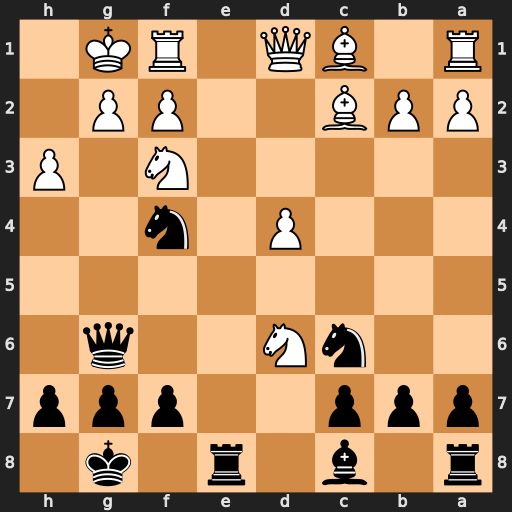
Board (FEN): r1b1r1k1/ppp2ppp/2nN2q1/8/3P1n2/5N1P/PPB2PP1/R1BQ1RK1
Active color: b
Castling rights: -
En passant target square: -
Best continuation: Qxg2#